Interaction volume radius: 10 \u00c5
Interaction volume height: 10 \u00c5
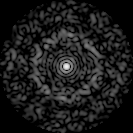
Disorder parameter: 0.8225